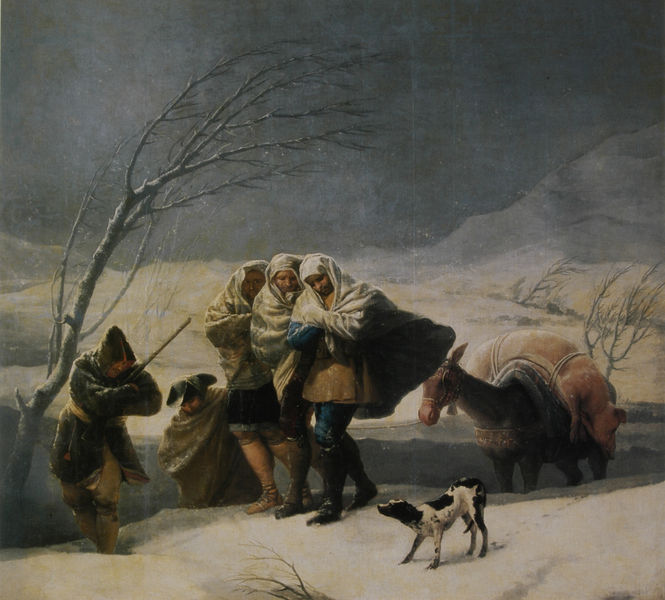
Titel: Winter
Künstler: Francisco José Goya Lucientes
Standort: Madrid
Institution: Museo del Prado
Schlagwörter: baum, berg, blau, dunkel, gemälde, gruppe, himmel, kampf, mann, schatten, umhang, wasser, weiß, wolken, bäume, frauen, gelb, landschaft, menschen, ocker, äste, abend, braun, frau, grau, hell, hut, licht, männer, schwarz, eis, gürtel, hund, rot, schal, schleier, schnee, tier, tiere, tuch, weg, beige, gesichter, hose, mütze, arm, arme, kleidung, mensch, pelz, tragen, birke, dämmerung, hügel, kalt, natur, strauch, vieh, weite, wind, zweige, gehen, sträucher, gewand, mantel, tücher, drei, familie, tal, bauern, esel, pferd, sack, stock, sattel, zaumzeug, düster, schuhe, stab, hosen, gepäck, last, laufen, russland, spuren, transport, berge, gebirge, kahl, winter, spur, sturm, kopftuch, flucht, schwein, wandern, kälte, seil, schneelandschaft, schwarzweiß, jacken, mäntel, stiefel, jagd, marsch, maultier, muli, beute, erlegt, gewehr, gefangene, geäst, reise, wanderer, winterlandschaft, kutten, blattlos, frost, packesel, frieren, bär, unterwegs, wanderung, bellen, kapuze, kalb, heimweg, decken, verschneit, lastesel, eisig, proviant, wanderschaft, eingehüllt, schneesturm, hündin, stürmig, stiegel, flocken, tragtier, eel, bäär